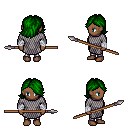
a pixel art fantasy rpg character, female body template, human, dark skin, chain mail, metal pants, green swoop hairstyle, white cloth bandages, spear, four views (front, back, left, right), 2x2 character sprite sheet, small pixel art, hard edges, no anti-aliasing